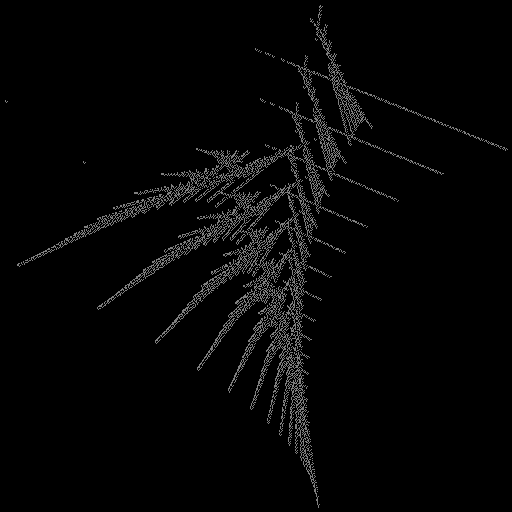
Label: newyorkfern